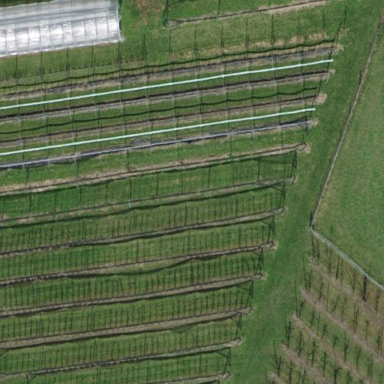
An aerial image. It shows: Orchard.